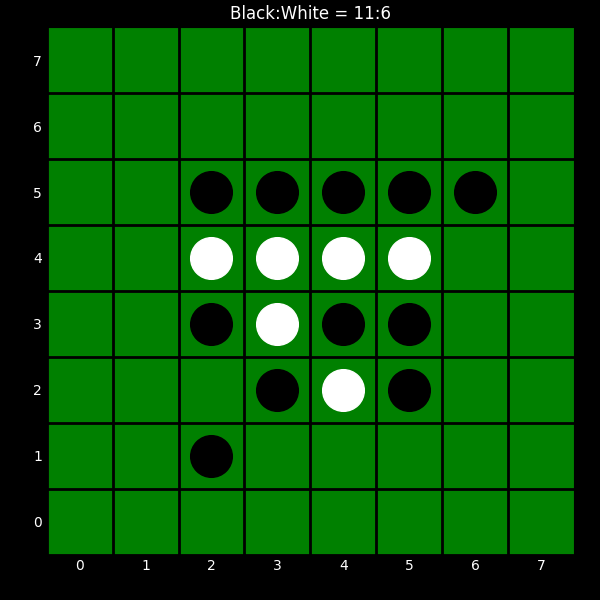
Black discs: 11
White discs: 6